Field crop: tomato
Growth stage: 1
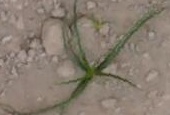
Species: cyperus